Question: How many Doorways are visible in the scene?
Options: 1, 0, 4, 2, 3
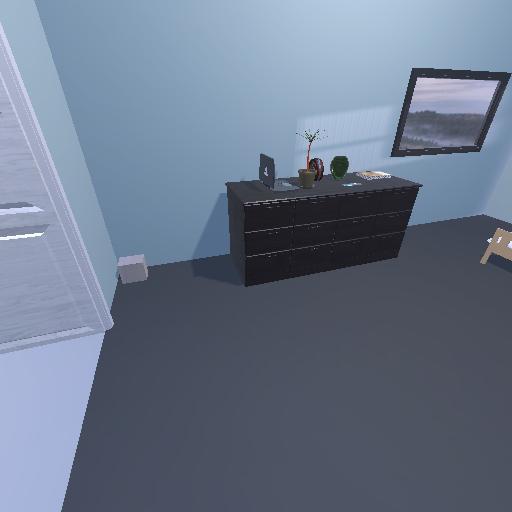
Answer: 1